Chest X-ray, AP view. Patient: 59 years old, sex F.
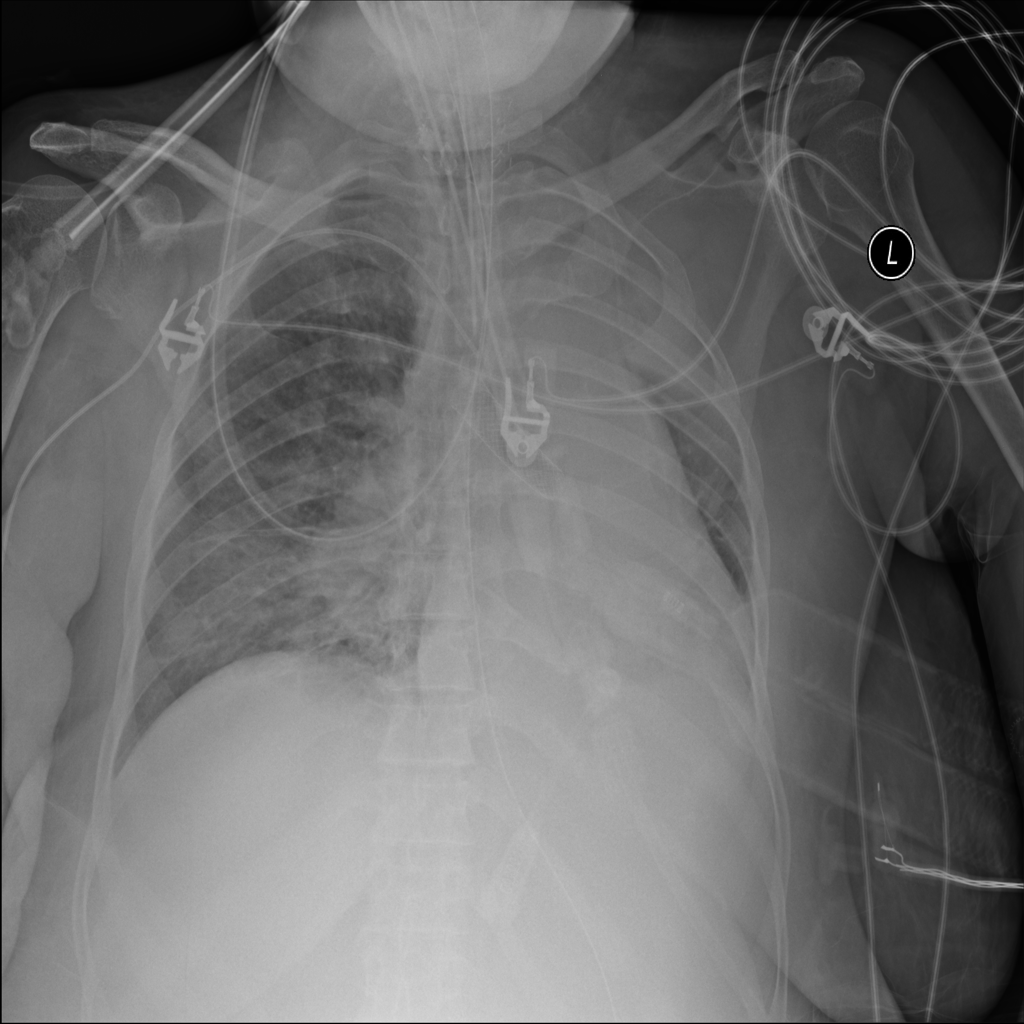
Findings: No Finding